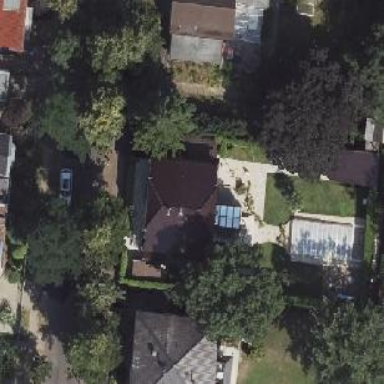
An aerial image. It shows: Detached building with half-hipped roof.